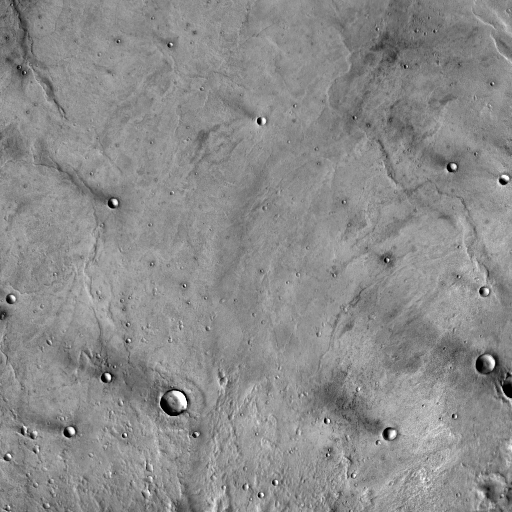
Crater classes present: Background, Other, Buried, Secondary